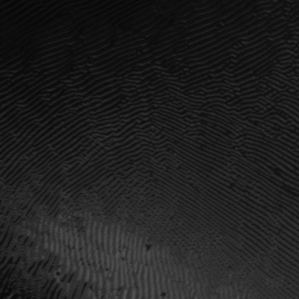
Label: frost